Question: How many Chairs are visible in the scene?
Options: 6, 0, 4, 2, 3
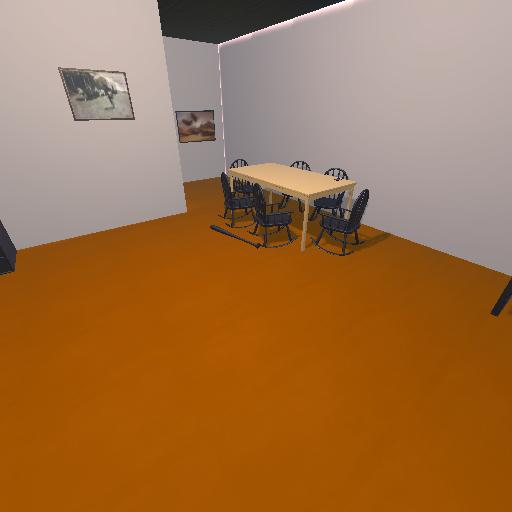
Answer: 6